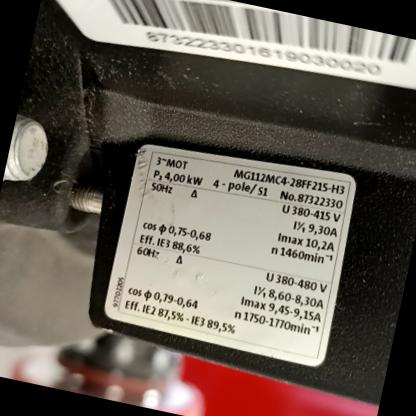
Klasa: tabliczka-znamionowa